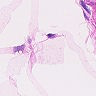
Metastatic tissue present: no